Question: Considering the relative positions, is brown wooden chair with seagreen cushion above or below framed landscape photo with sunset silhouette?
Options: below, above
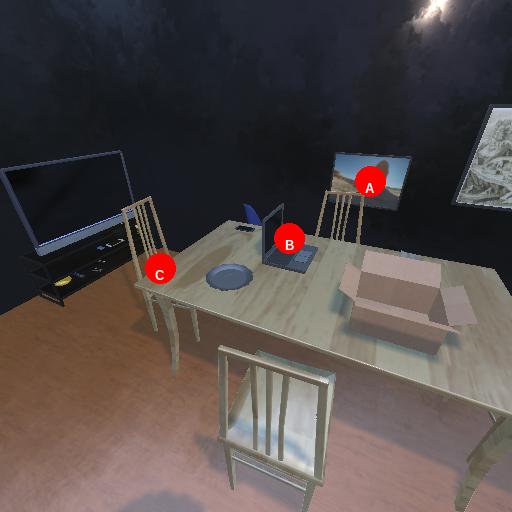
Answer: below